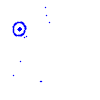
Particle: kaon